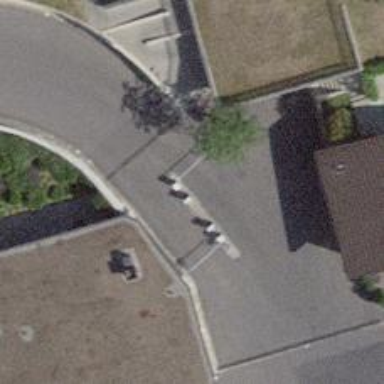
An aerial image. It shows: Lift gate barrier.